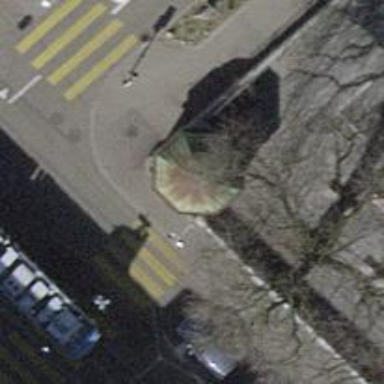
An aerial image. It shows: Drinking water fountain.